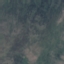
Land use / land cover class: HerbaceousVegetation